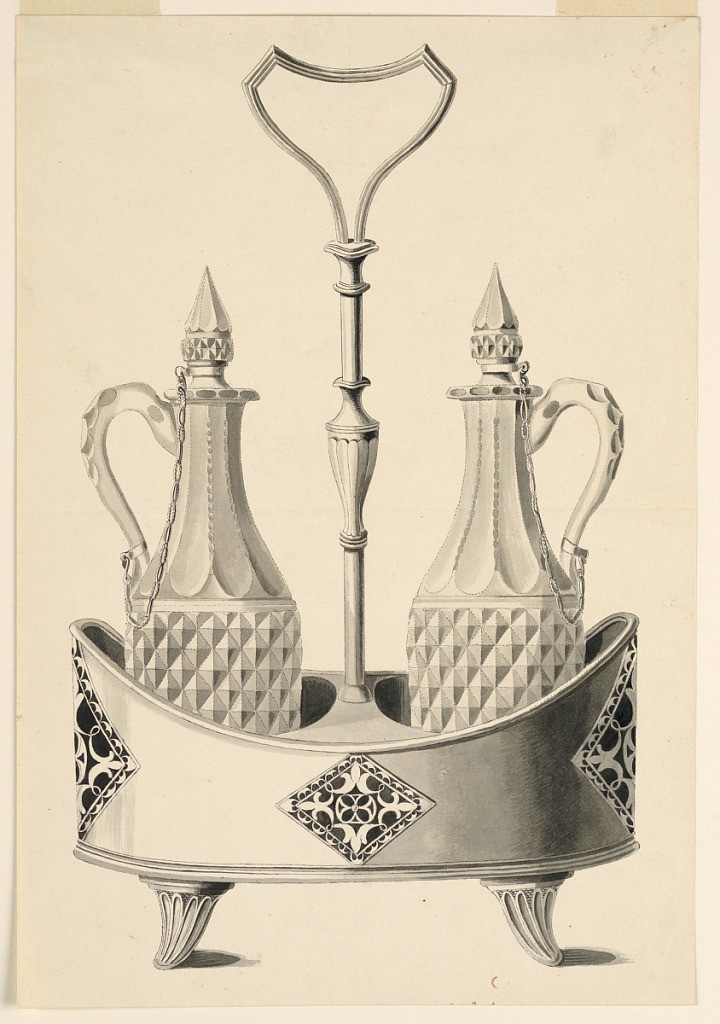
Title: Design for a Cruet Stand
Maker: Joseph Anton Seethaler II, German, 1799–1868
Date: ca. 1827–35
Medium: Pen and black ink, brush and wash on paper
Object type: Drawing
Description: Two glass bottles with handles and chained stoppers stand in a tub-shaped stand with fluted feet. The stand is decorated with cut out lozenge ornaments. The handle of the stand in middle with an upside down triangular-shaped handle, and fluted feet. The drawing has been folded.